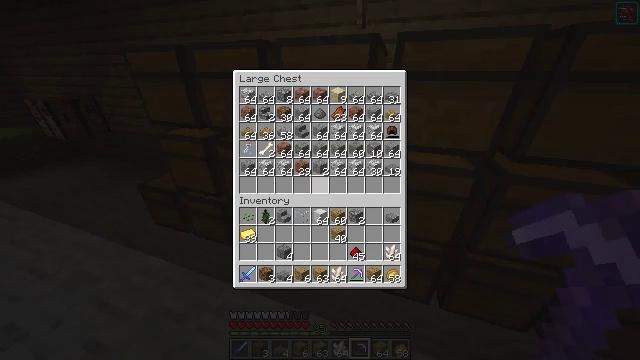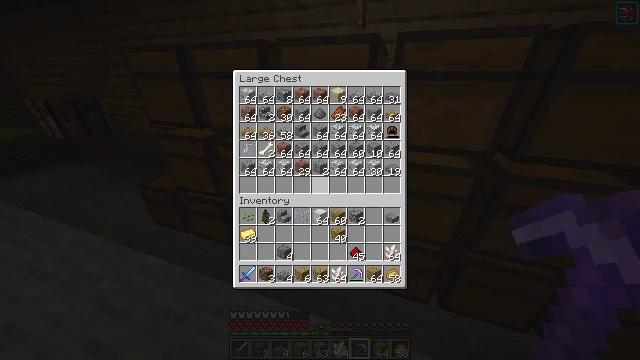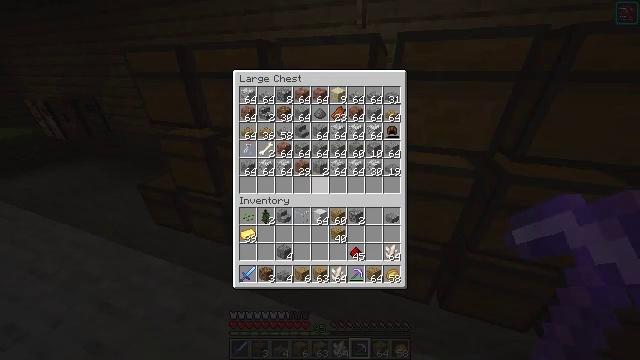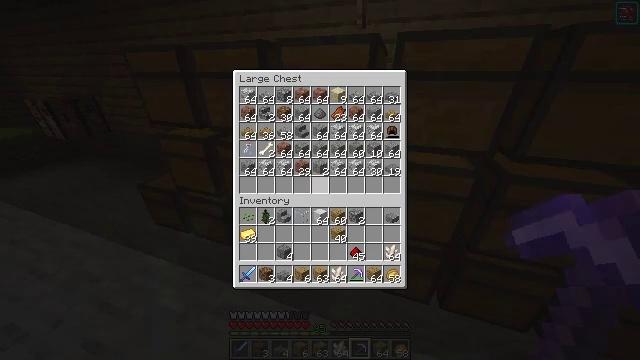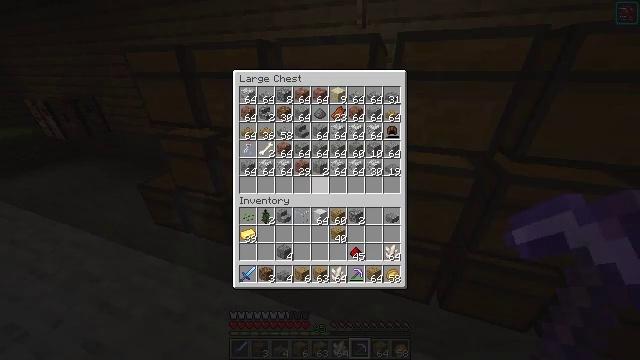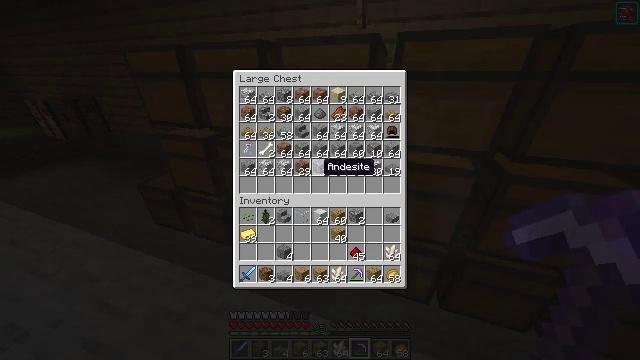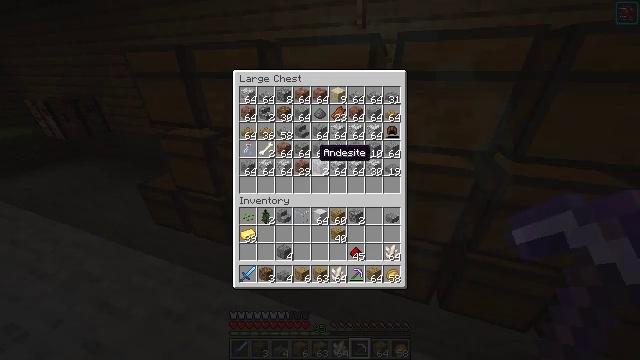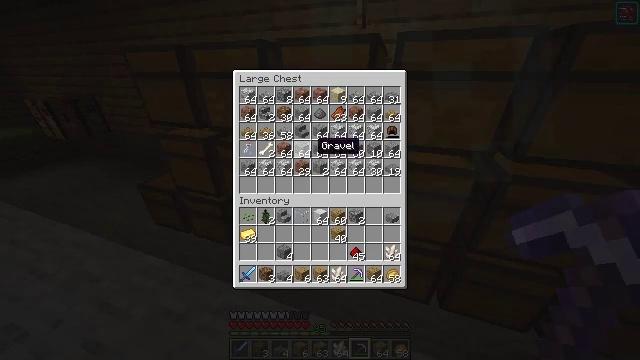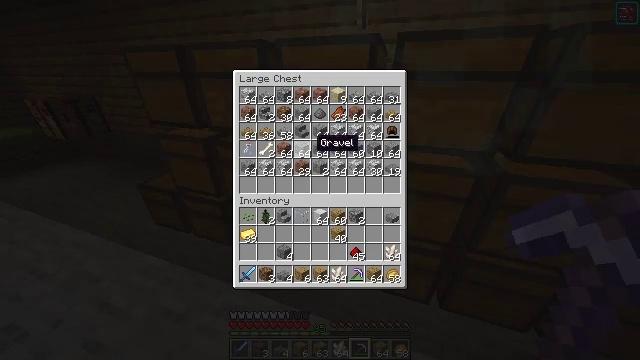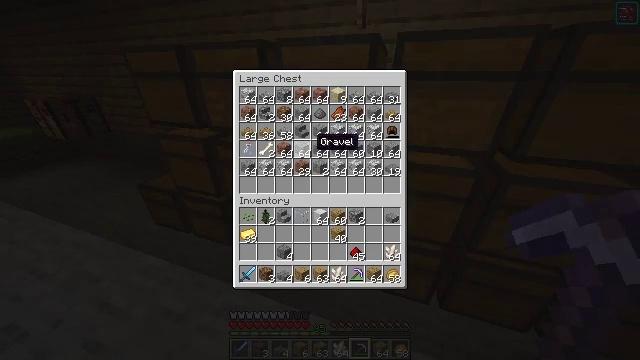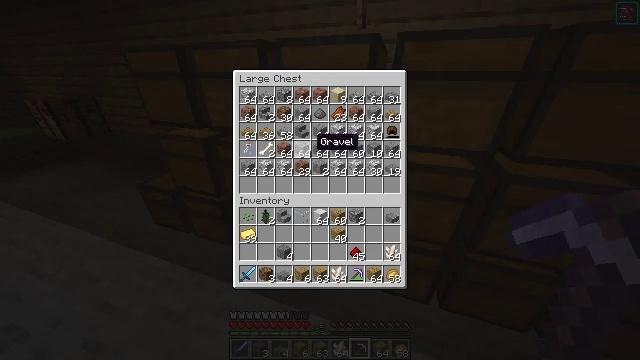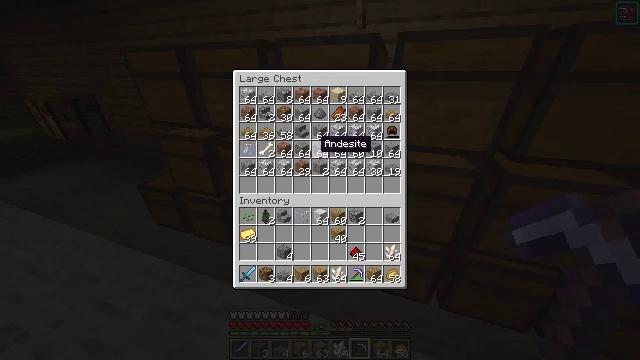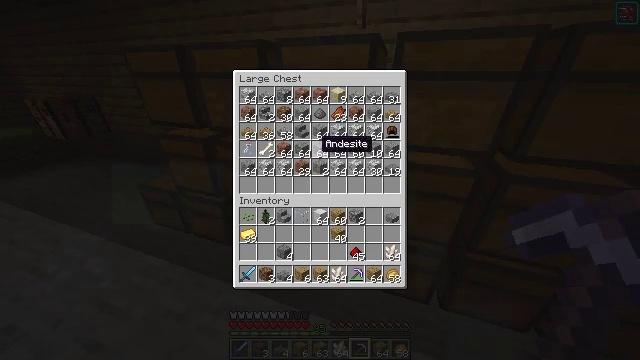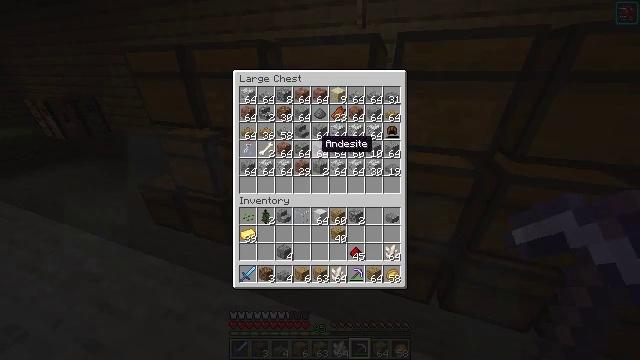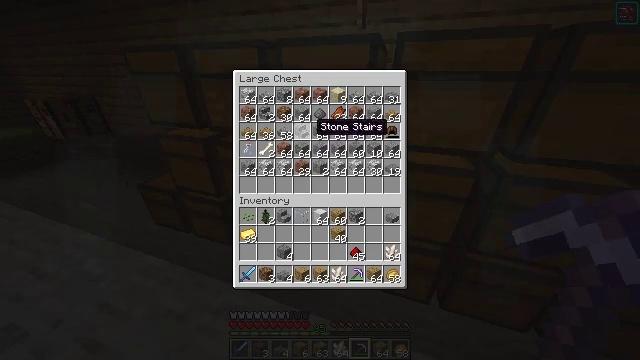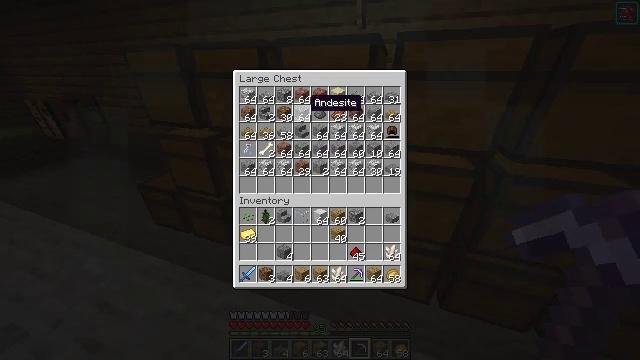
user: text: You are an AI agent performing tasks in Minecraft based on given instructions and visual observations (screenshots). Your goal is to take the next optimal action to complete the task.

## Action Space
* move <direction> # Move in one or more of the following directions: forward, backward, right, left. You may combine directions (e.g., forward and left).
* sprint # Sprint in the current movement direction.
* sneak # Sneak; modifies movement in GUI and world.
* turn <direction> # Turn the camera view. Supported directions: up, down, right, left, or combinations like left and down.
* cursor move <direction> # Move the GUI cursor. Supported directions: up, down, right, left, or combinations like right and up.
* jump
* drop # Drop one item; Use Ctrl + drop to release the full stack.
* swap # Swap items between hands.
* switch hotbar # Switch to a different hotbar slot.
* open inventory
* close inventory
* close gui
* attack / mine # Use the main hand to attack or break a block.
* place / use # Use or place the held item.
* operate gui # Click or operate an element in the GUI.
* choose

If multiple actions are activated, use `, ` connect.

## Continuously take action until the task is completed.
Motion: motion action
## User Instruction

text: Create an observer using the crafting table.
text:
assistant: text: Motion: no_op
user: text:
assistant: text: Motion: no_op
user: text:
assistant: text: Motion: no_op
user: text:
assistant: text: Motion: no_op
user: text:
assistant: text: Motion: no_op
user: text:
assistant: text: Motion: cursor move up
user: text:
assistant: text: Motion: cursor move up
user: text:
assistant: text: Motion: no_op
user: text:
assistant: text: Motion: no_op
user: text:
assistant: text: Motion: no_op
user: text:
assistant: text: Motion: no_op
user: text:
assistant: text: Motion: no_op
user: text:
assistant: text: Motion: no_op
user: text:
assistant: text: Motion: cursor move up
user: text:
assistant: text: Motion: cursor move up
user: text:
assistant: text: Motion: cursor move up
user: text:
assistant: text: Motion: cursor move up
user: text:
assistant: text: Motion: no_op
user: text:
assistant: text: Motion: no_op
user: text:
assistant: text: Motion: no_op
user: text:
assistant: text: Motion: close gui
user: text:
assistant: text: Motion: turn right and down, open inventory
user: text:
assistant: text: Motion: turn right
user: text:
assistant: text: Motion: move right, turn right
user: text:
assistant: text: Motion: move right, turn right
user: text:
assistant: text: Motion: move right, turn right
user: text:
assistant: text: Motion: move right, turn right
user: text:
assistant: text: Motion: move forward and move right
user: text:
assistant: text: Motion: move forward and move right
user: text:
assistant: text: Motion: move forward and move right, turn left